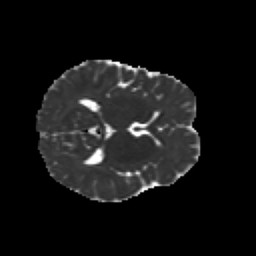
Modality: MD
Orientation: axial
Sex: female
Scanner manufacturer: siemens
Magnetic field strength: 3 T
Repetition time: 5 s
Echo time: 0.071 s